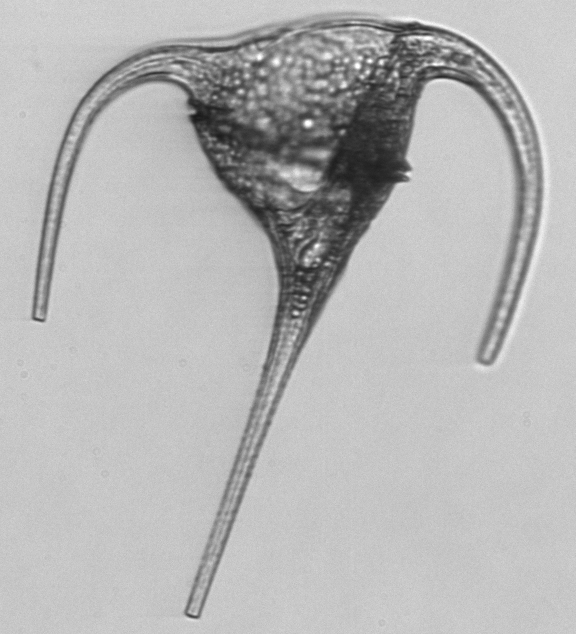
Label: Tripos